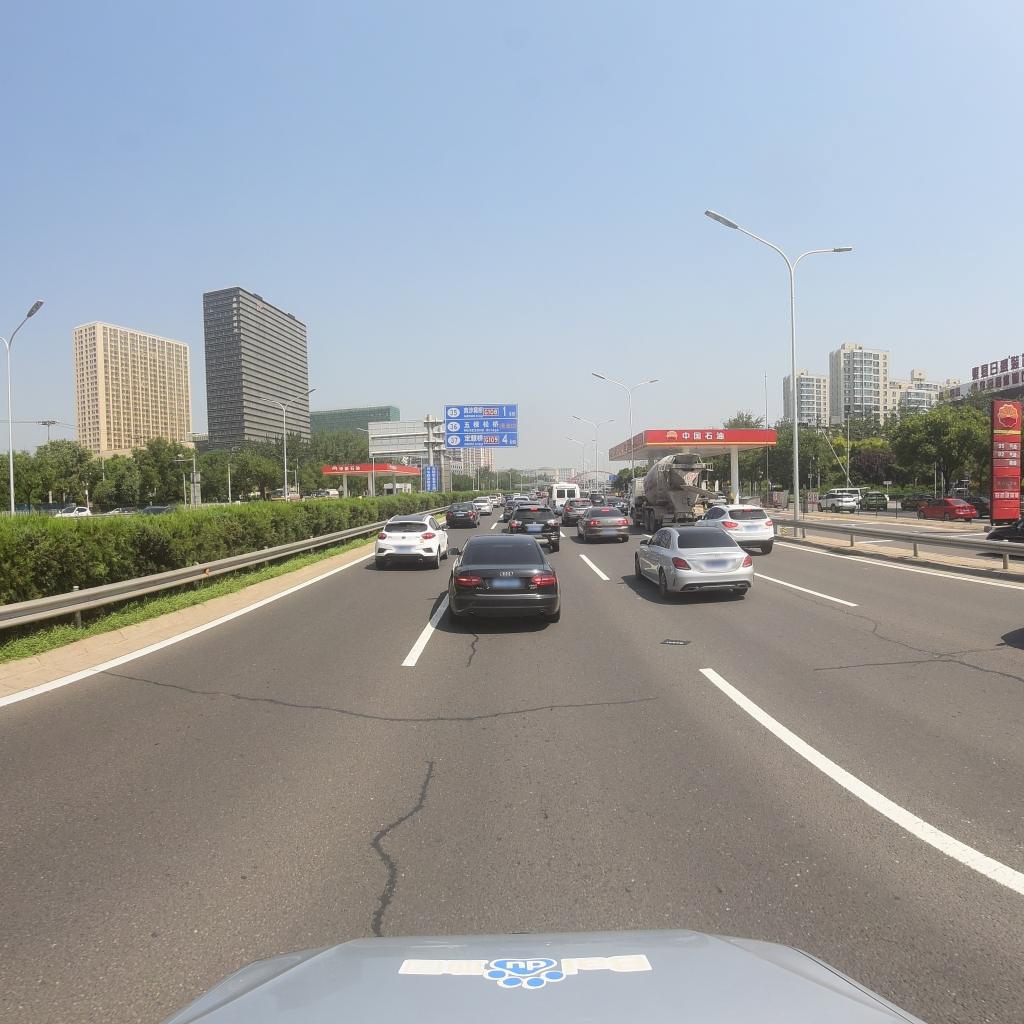
Region: Fengtai
Road damage annotations: transverse patch, longitudinal patch, longitudinal patch, transverse patch, longitudinal patch